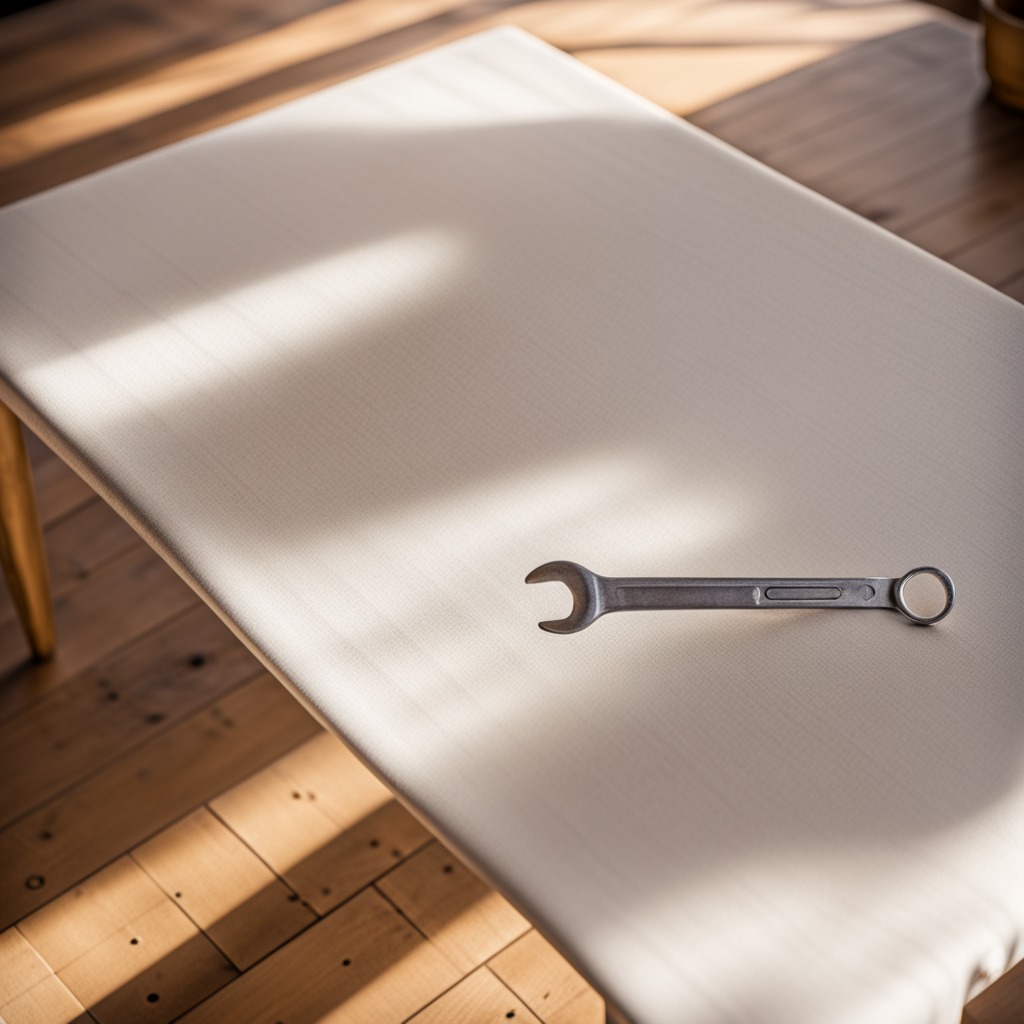
An wrench is lying on a wooden table in an outdoor workshop during daytime bright natural light soft shadows worn but beneath the cloth.